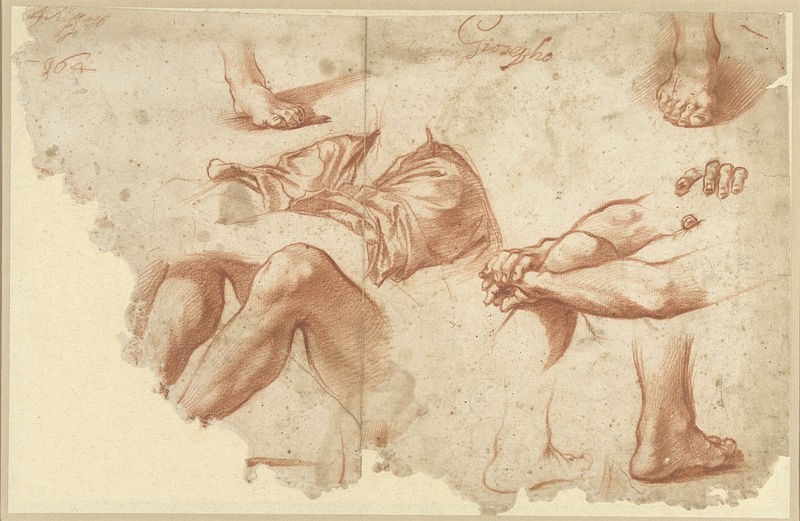
Titel: Fragment van studieblad met armen, benen, voeten
Standort: Amsterdam
Institution: Rijksmuseum
Schlagwörter: folds, hands, people, red, white, arm, dress, sitting, hand, man, orange, feet, drawing, shadow, coat, fabric, outline, sketch, arms, clothes, neck, draft, art, signature, bent, detail, foot, study, pencil, legs, lines, cloth, finger, fingers, shoulders, paint, page, shirt, body, grab, thigh, sepia, anatomy, knee, leg, parts, sleeves, knees, clasp, leonardo, clouded, toe, toes, wrist, heels, signed, nails, elbow, thumb, scrap, shin, elbows, davinci, ankle, different, drawn, pensil, arns, partial, heel, bodyparts, giosepho